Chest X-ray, PA view. Patient: 21 years old, sex F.
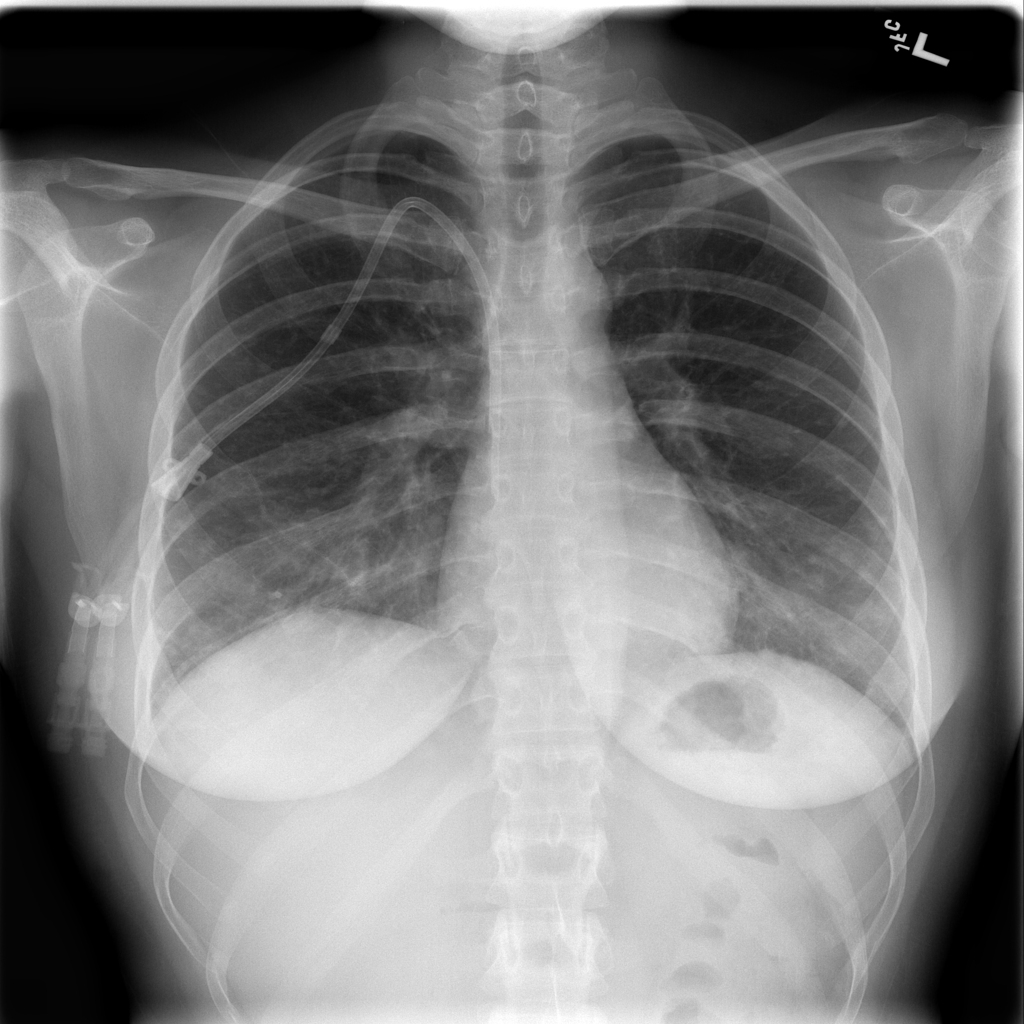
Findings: No Finding